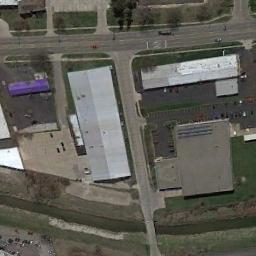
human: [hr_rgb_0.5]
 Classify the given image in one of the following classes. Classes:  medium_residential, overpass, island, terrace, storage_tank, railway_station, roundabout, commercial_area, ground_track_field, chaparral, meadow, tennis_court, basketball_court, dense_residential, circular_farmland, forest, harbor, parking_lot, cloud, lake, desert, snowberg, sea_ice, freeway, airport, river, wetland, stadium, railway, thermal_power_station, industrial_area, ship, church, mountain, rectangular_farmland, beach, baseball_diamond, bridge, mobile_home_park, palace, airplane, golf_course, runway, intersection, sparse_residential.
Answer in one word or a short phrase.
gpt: industrial_area